Question: I have ASPxGridView on my WebForm. What I want to do is to add fill the UserID automatically if user has entered and . Image is attached.

For example, if = "Faizan" and = "Mubasher" then must be auto filled with value "Faizan.Mubasher". How to achieve it on client side.
Here is my .aspx page:
'''
<form id="form1" runat="server" class="main-margin">
<div>
<dx:ASPxGridView ID="ASPxGridView1" runat="server" AutoGenerateColumns="False" EnableTheming="True" Theme="DevEx" CssClass="col-md-12"
ClientInstanceName="grid"
OnDataBinding="ASPxGridView1_DataBinding"
OnRowUpdating="ASPxGridView1_RowUpdating"
OnRowInserting="ASPxGridView1_RowInserting"
OnRowDeleting="ASPxGridView1_RowDeleting"
OnRowValidating="ASPxGridView1_RowValidating"
OnStartRowEditing="ASPxGridView1_StartRowEditing"
OnCustomButtonCallback="ASPxGridView1_CustomButtonCallback"
>
<Columns>
<dx:GridViewCommandColumn VisibleIndex="0">
<EditButton Visible="True"/>
<NewButton Visible="True"/>
<ClearFilterButton Visible="True">
</ClearFilterButton>
</dx:GridViewCommandColumn>
<dx:GridViewCommandColumn VisibleIndex="1">
<CustomButtons>
<dx:GridViewCommandColumnCustomButton ID="cbSendEmail" Text="Send Email" >
</dx:GridViewCommandColumnCustomButton>
</CustomButtons>
</dx:GridViewCommandColumn>
<dx:GridViewDataColumn FieldName="Email" VisibleIndex="2" Name="Email">
<EditFormSettings/>
<Settings AllowAutoFilter="True"/>
</dx:GridViewDataColumn>
<dx:GridViewDataColumn FieldName="FirstName" VisibleIndex="3" Name="FirstName">
<Settings AllowAutoFilter="False"/>
</dx:GridViewDataColumn>
<dx:GridViewDataColumn FieldName="LastName" VisibleIndex="4" Name="LastName" >
<Settings AllowAutoFilter="False" />
</dx:GridViewDataColumn>
<dx:GridViewDataColumn FieldName="UserID" VisibleIndex="5" Name="UserID" >
<Settings AllowAutoFilter="False" />
</dx:GridViewDataColumn>
<dx:GridViewDataColumn FieldName="Password" VisibleIndex="6" Name="Password" >
<Settings AllowAutoFilter="False" />
</dx:GridViewDataColumn>
<dx:GridViewDataColumn FieldName="RetryCount" VisibleIndex="7" Name="RetryCount">
<Settings AllowAutoFilter="False" />
<EditFormSettings Visible="False"/>
</dx:GridViewDataColumn>
<dx:GridViewDataColumn FieldName="MaxRetryCount" VisibleIndex="8" Name="MaxRetryCount" >
<Settings AllowAutoFilter="False" />
</dx:GridViewDataColumn>
<dx:GridViewCommandColumn VisibleIndex="9">
<CustomButtons>
<dx:GridViewCommandColumnCustomButton ID="cbBlockAccount" Text="Block Account">
</dx:GridViewCommandColumnCustomButton>
</CustomButtons>
</dx:GridViewCommandColumn>
<dx:GridViewCommandColumn VisibleIndex="10" ButtonType="Button">
<DeleteButton Visible="True" />
</dx:GridViewCommandColumn>
</Columns>
<Settings ShowFilterRow="True" />
<SettingsText ConfirmDelete="Confirm Delete" />
<SettingsPopup>
<EditForm Width="600" />
</SettingsPopup>
</dx:ASPxGridView>
</div>
</form>
'''
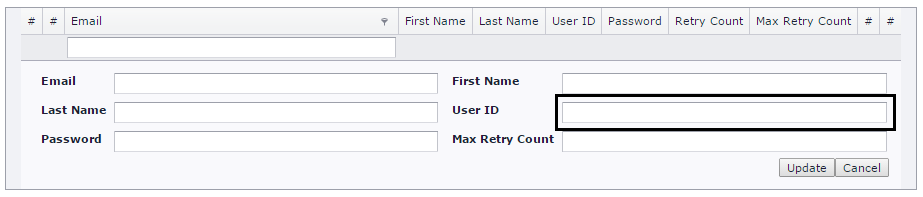
Answer: Spending plenty of time and playing with it, we need to add couple of functions and modify specific GridView's .
First of all, change '<dx:GridViewDataColumn' with '<dx:GridViewDataTextColumn' and then add following it's child node:
'''
<PropertiesTextEdit ClientInstanceName="firstname">
<ClientSideEvents ValueChanged="onFirstNameChanged" />
</PropertiesTextEdit>
'''
Here property tag is used to raise an event on client side using . Similarly, modify other required Data Columns. For example, I modified three DataColumns of , , and .
'''
<dx:GridViewDataTextColumn FieldName="FirstName" VisibleIndex="3" Name="FirstName" SortOrder="None">
<PropertiesTextEdit ClientInstanceName="firstname">
<ClientSideEvents ValueChanged="onFirstNameChanged" />
</PropertiesTextEdit>
<Settings AllowAutoFilter="True" />
</dx:GridViewDataTextColumn>
<dx:GridViewDataTextColumn FieldName="LastName" VisibleIndex="4" Name="LastName">
<PropertiesTextEdit ClientInstanceName="lastname">
ClientSideEvents ValueChanged="onLastNameChanged" />
</PropertiesTextEdit>
<Settings AllowAutoFilter="True" />
</dx:GridViewDataTextColumn>
<dx:GridViewDataTextColumn FieldName="UserID" VisibleIndex="5" Name="UserID" ReadOnly="true">
<PropertiesTextEdit ClientInstanceName="uid"></PropertiesTextEdit>
<Settings AllowAutoFilter="True" />
</dx:GridViewDataTextColumn>
'''
Note that I haven't added
Note that I haven't added client side event for DataColumn because it is not required.
Lastly, add events:
'''
<script type="text/javascript">
var fName
var lName
function onFirstNameChanged(s, e) {
fName = s.GetValue();
};
function onLastNameChanged(s, e) {
lName = s.GetValue();
grid.GetEditor("UserID").SetValue(fName + "." + lName);
};
</script>
'''
This Javascript is pretty much simple. is the of ASPxGridView1. This instance name is used to access grid's properties in Javascript and provide useful functions at client side. So, I got field and set its value as soon as user enters last name in field and this worked for me.
Hint taken from: <URL>